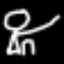
Label: frog